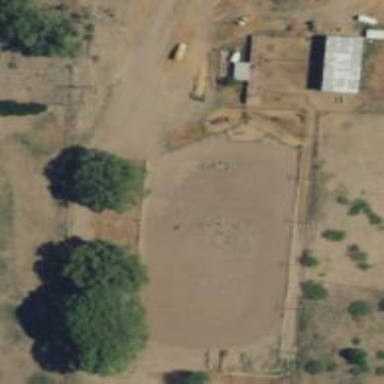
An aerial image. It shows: Stadium for equestrian sports.